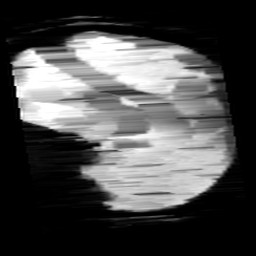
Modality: minIP
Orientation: sagittal
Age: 12
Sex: male
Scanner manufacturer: siemens
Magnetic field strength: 3 T
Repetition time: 0.027 s
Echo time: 0.02 s